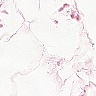
Metastatic tissue present: no